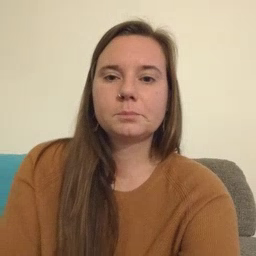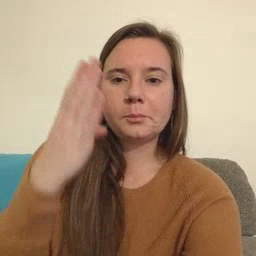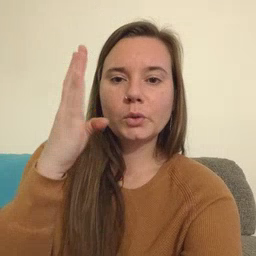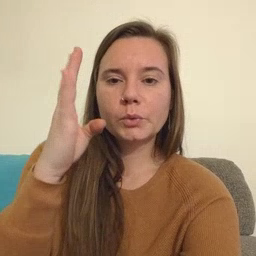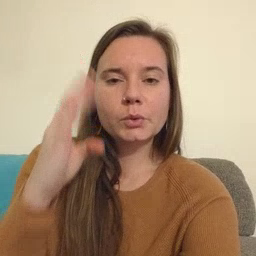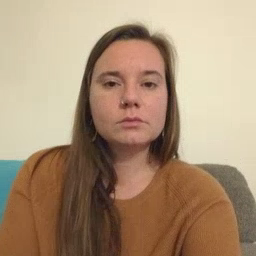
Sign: blue